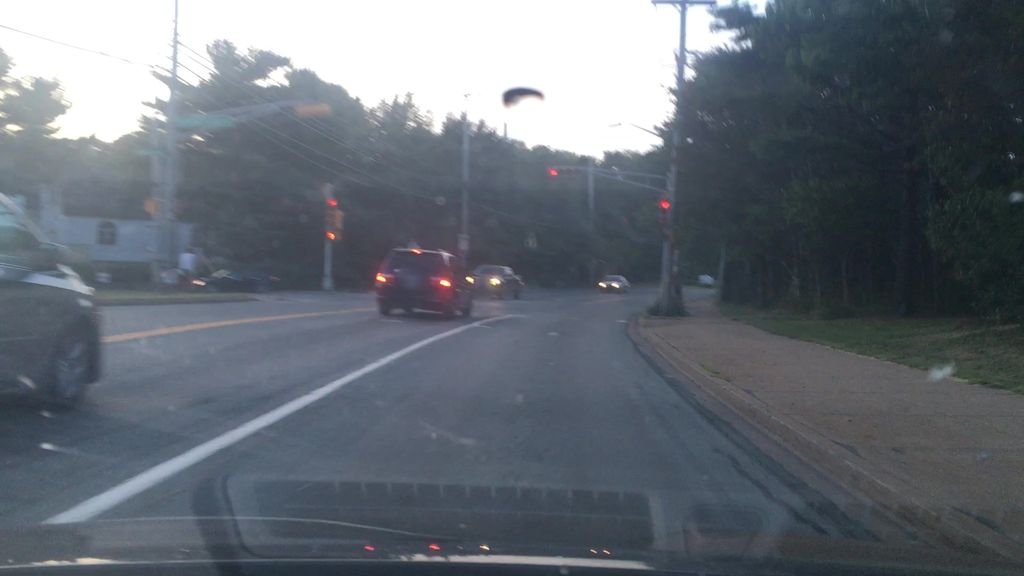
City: halifax